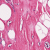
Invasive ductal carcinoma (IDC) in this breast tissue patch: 0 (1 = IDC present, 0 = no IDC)